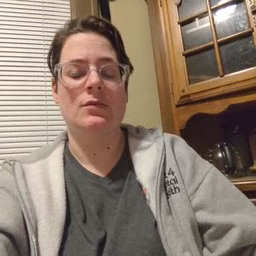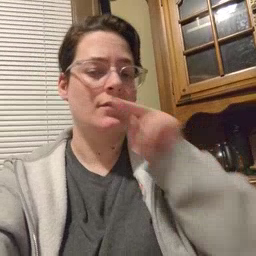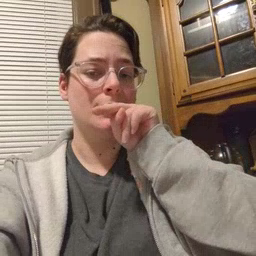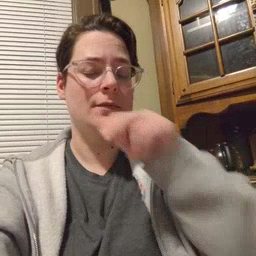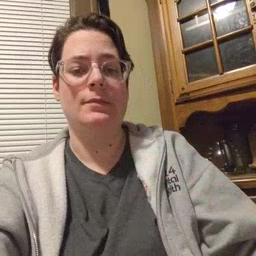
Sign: tongue